Interaction volume radius: 5 \u00c5
Interaction volume height: 20 \u00c5
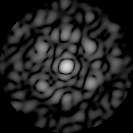
Disorder parameter: 0.6142